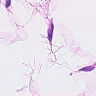
Metastatic tissue present: no